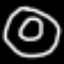
Label: donut